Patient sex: F
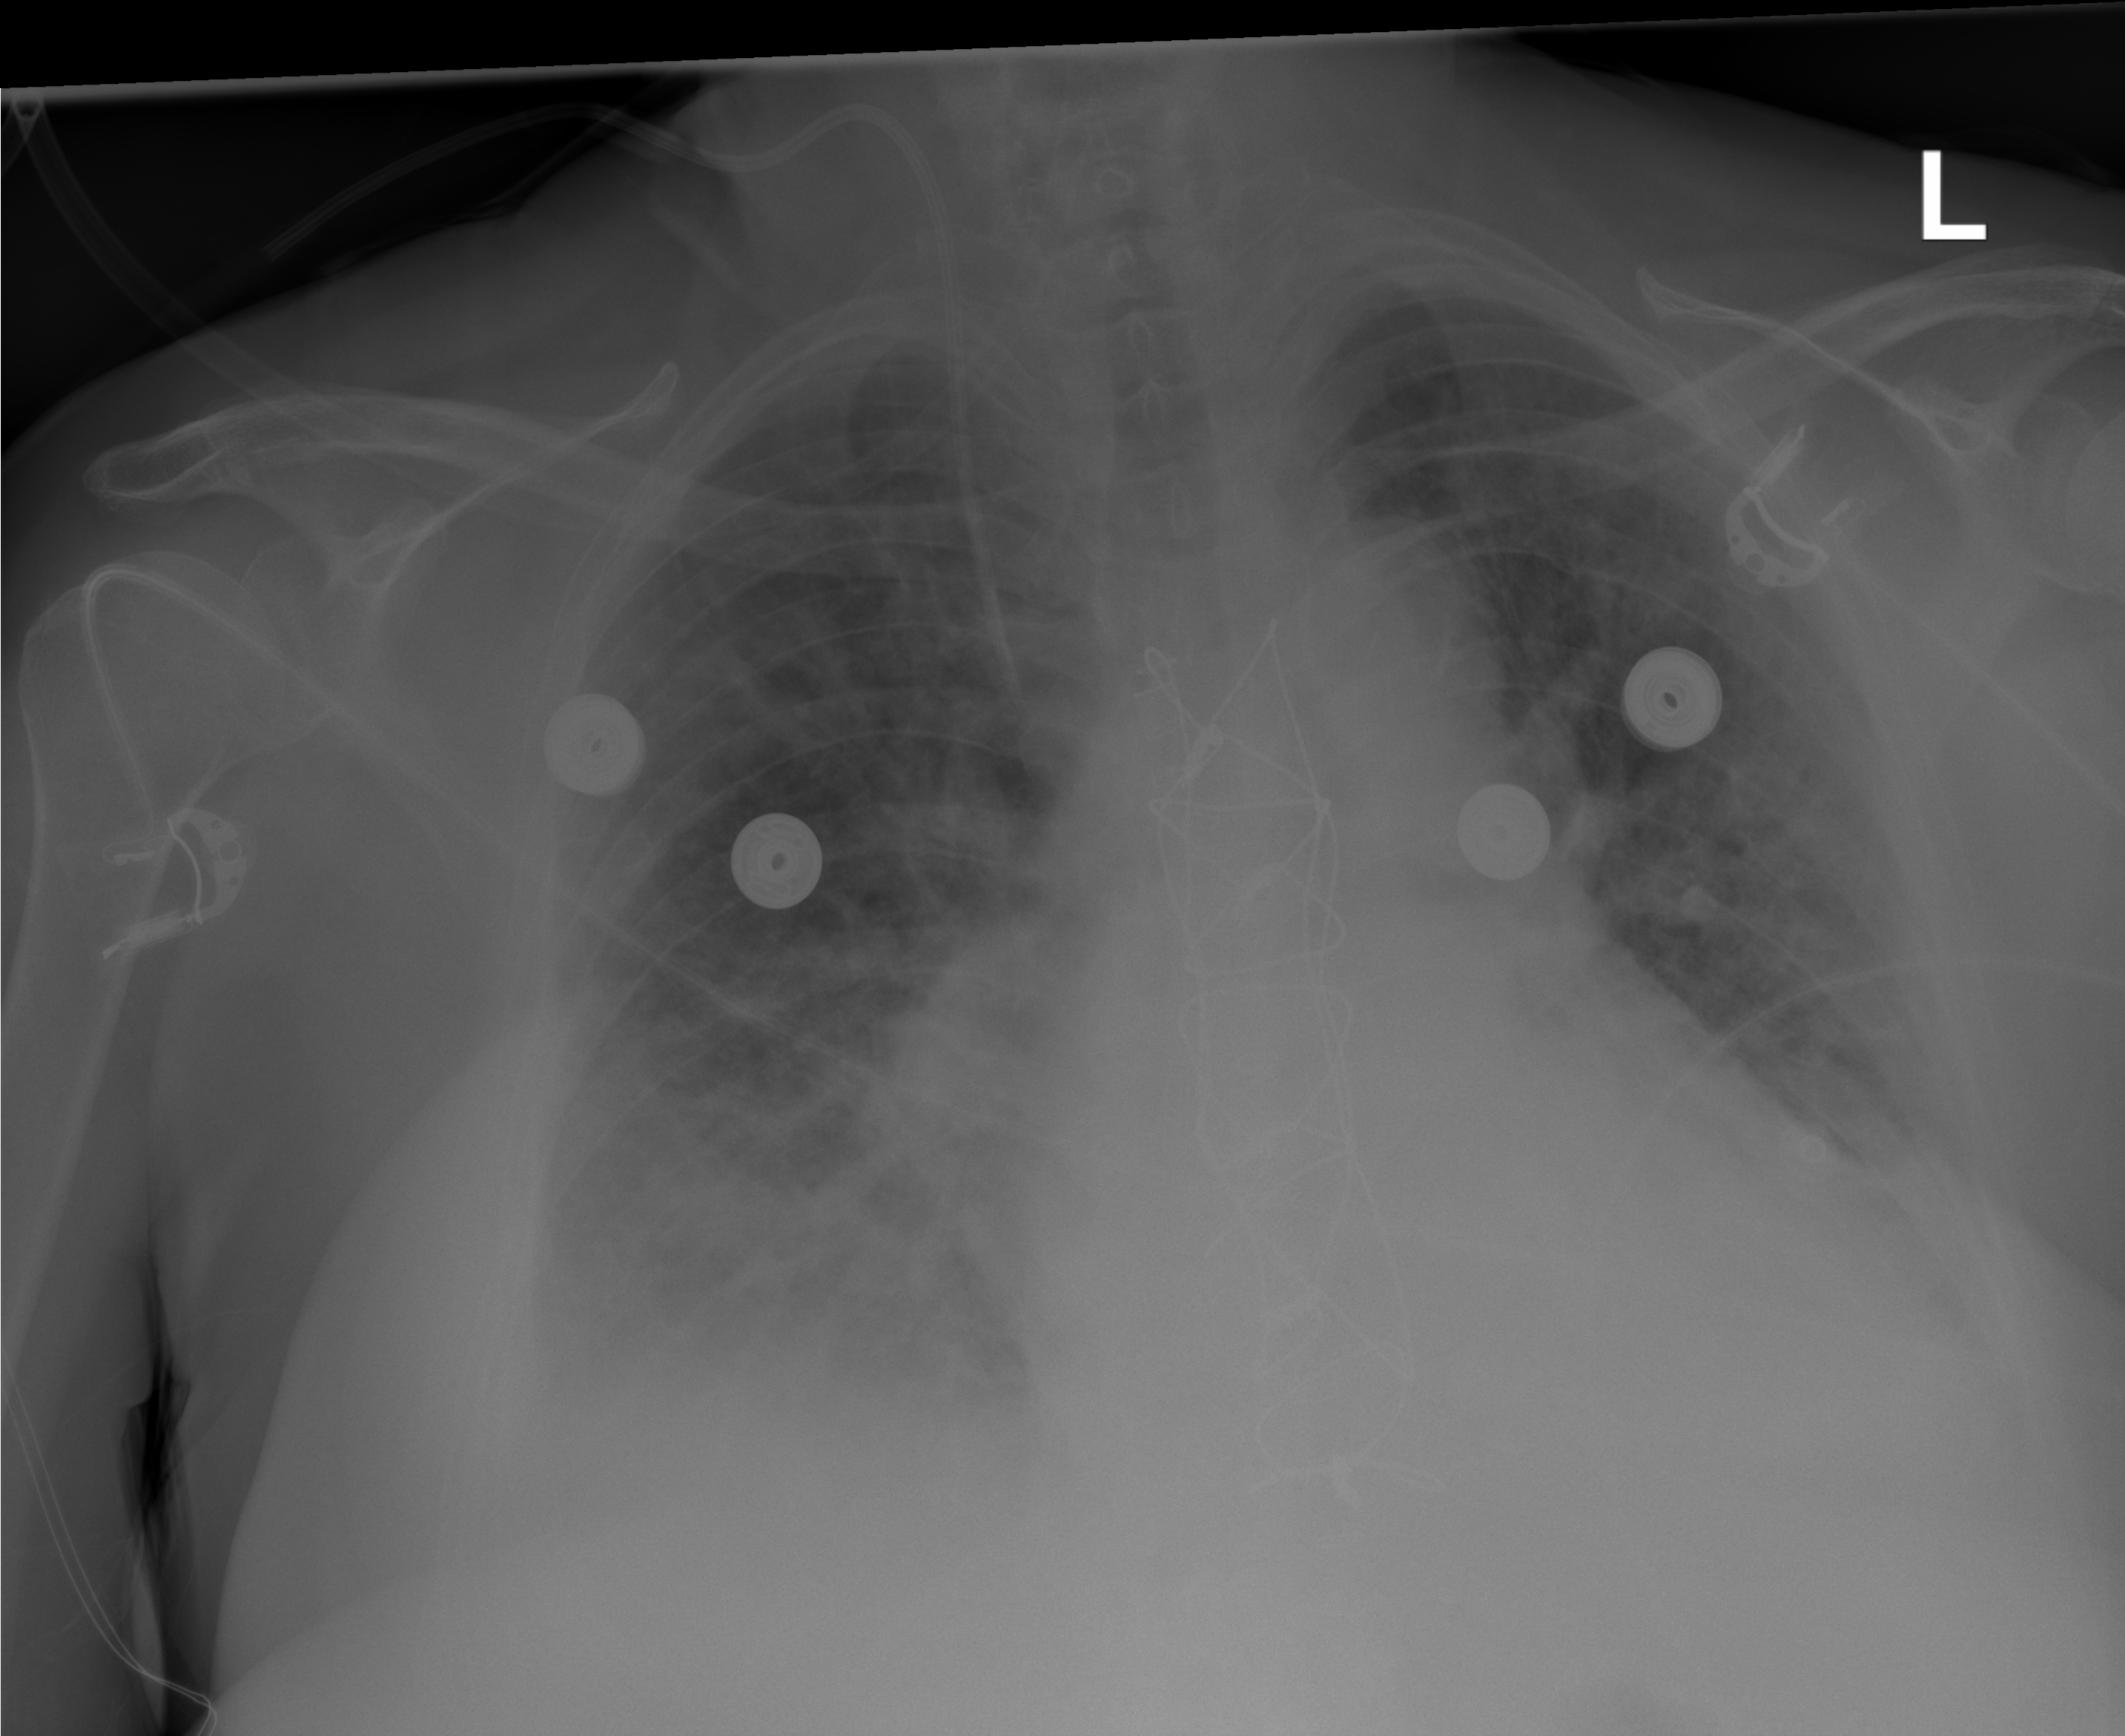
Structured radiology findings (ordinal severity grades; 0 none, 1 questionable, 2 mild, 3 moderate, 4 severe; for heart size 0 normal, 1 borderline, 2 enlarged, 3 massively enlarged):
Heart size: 0
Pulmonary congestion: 2
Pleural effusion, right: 2
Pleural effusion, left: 1
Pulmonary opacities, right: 1
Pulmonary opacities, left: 1
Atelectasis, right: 2
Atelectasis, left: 1